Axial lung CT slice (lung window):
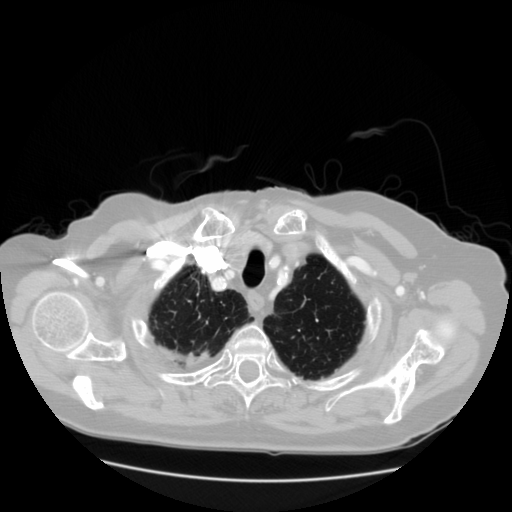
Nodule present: no